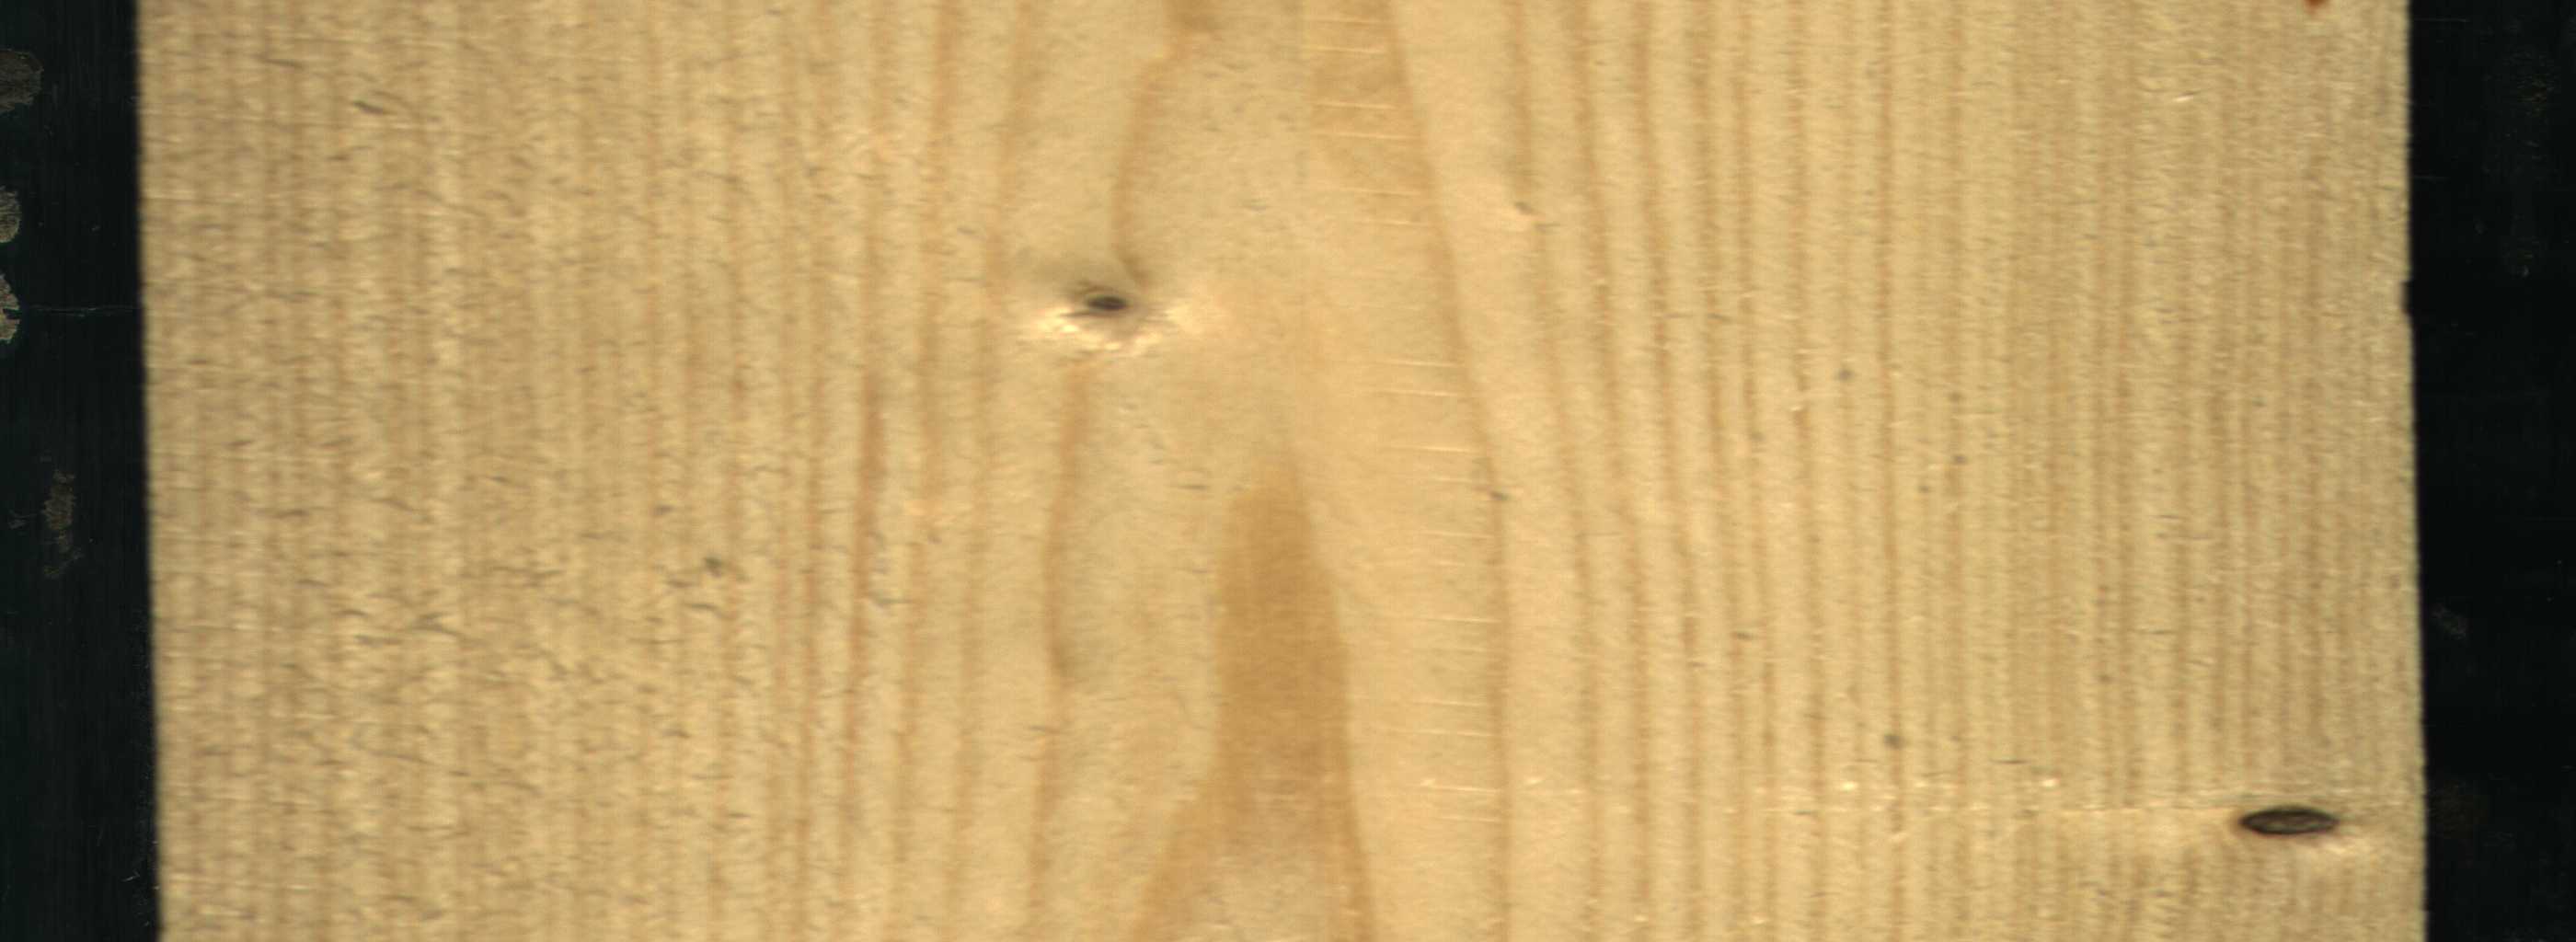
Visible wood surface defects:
Dead_Knot
Live_Knot